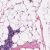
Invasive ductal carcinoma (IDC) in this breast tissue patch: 0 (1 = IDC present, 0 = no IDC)